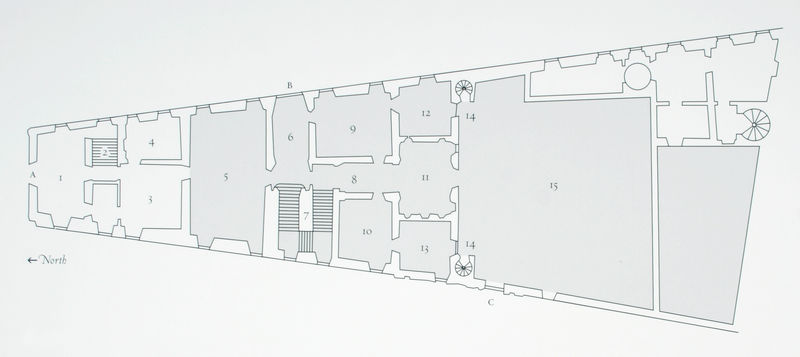
Titel: Grundriss vom Erdgeschoss
Künstler: Federico Zuccari
Standort: Rom
Institution: Palazzo Zuccari
Schlagwörter: fenster, grau, raum, schwarz, weiss, zeichnung, zimmer, gebäude, haus, schloss, wand, architektur, felder, norden, blatt, kontrast, renaissance, schräg, kreis, turm, garten, fassade, türen, linien, hof, treppe, treppen, architecture, hall, stairs, steps, window, black, room, spitz, wall, windows, schmal, zahlen, ziffern, durchgang, floor, perspective, staircase, wände, innenhof, türme, palast, stockwerk, groß, buchstaben, flur, räume, entwurf, zahl, ziffer, fluchtpunkt, mittelalter, treppenhaus, rechteckig, building, house, plan, flat, entrance, garden, wendeltreppe, nummern, ruins, sketch, konisch, letters, höfe, door, grundriss, palais, etage, architekturzeichnung, bauplan, atrium, design, rundgang, lageplan, rectangle, floor plan, walls, proportion, wendeltreppen, architect, floors, plans, terrace, construction, entry, fountain, ebäude, ground, museum, map, himmelsrichtung, genordet, angles, circle, minimal, space, leave, nord, structure, sptz, doorway, dicke, north, wheel, shape, chart, diagram, height, spitzzulaufend, bathroom, bath, toilet, angular, areas, archite, numbers, 15, blueprint, rooms, facing, portico, pompeii, number, layout, minimalism, direction, sketching, east, exit, a, halbschnitt, grounds, noth, stockwerkhimmelsrichtung, fifteen, construction plan, 15 zimmer, sngular, orientation, nb, hadow, masterplan, ent4ry